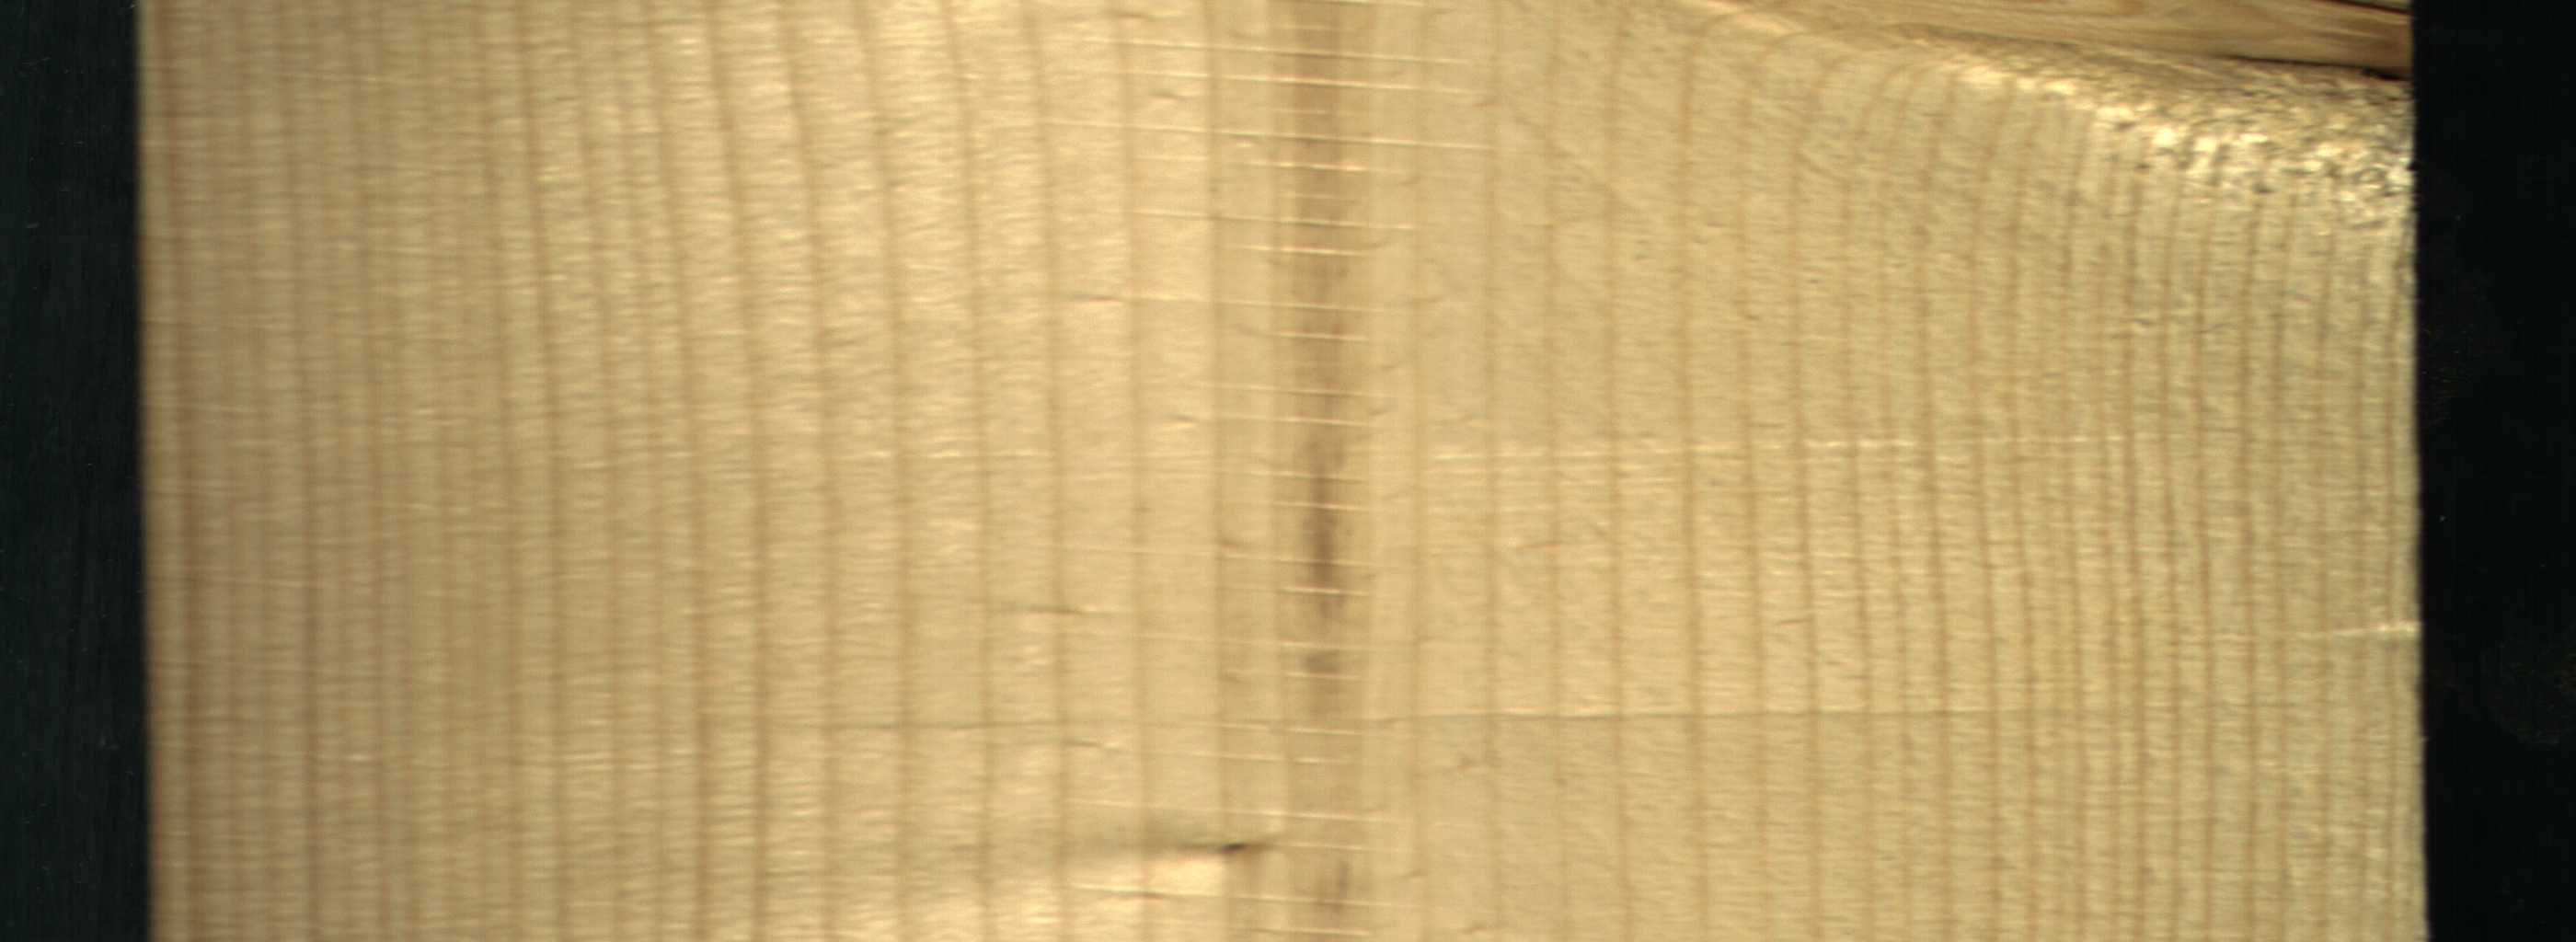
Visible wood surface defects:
Dead_Knot